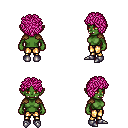
a pixel art fantasy rpg character, female body template, orc, green skin, leather shoulder armor, gold greaves, pink curly afro hairstyle, metal boots, four views (front, back, left, right), 2x2 character sprite sheet, small pixel art, hard edges, no anti-aliasing